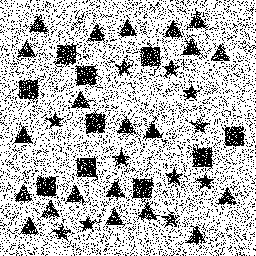
Squares: 10
Triangles: 21
Stars: 11
Total shapes: 42